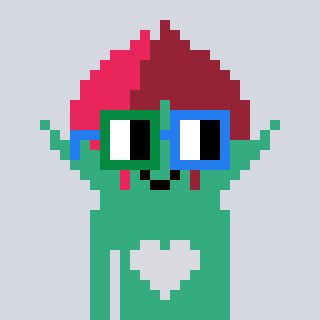
a pixel art character with square green and blue glasses, a rosebud-shaped head and a teal-colored body on a cool background